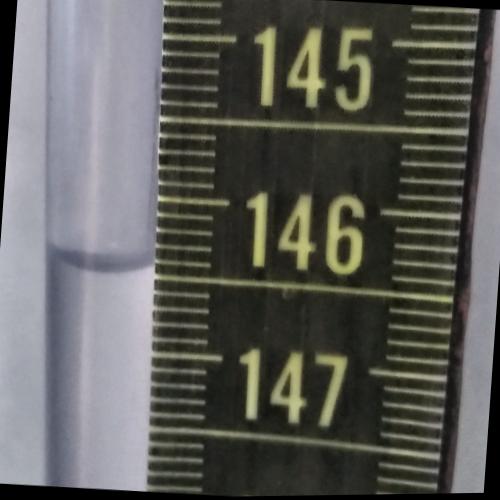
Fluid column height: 146.4 cm